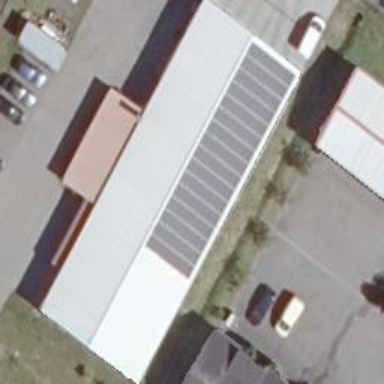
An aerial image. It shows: Industrial building with gabled roof.